Question: I get JSON data from server, but I found, when the string value was empty the server return a empty array. Not a blank string (""). So I confuse how to handle this case, I am using JSON.NET to deserialize JSON data, should I override the ReadJson method in JsonConverter? Thank everyone advance!
Due to in WeiboPOI class, I defined Poiid and Address as string, when the server returns string data, my program can deserialize the JSON data normally, but when Poiid or Address is empty, the server returns an empty array, not a blank string (""), so my program can't deserilize the JSON data.
'''
{
"pois": [
{
"pid": "P01QN07N6S5",
"longitude": "109.53466",
"latitude": "26.96971",
"name": "TEST1",
"city_name": "TEST1",
"province_name": "TEST1",
"address": [
],
"telephone": "",
"category": "190108",
"navigator": "",
"pic_url": ""
},
{
"pid": [
],
"longitude": "113.32608",
"latitude": "23.15884",
"name": "TEST2",
"city_name": "TEST2",
"province_name": "TEST2",
"address": "Test address",
"telephone": "020-61089463",
"category": "60000",
"navigator": "",
"pic_url": ""
}
],
"total_number": "68467"
}
'''

DTO
'''
public class WeiboPOI : IWeiboModel
{
[DataMember]
public string Poiid { get; set; }
[DataMember]
public string Title { get; set; }
// This is a string value not array.
// So the server returns an empty array will have an exception.
[DataMember]
public string Address { get; set; }
[JsonProperty("lon")]
public string Longitude { get; set; }
[JsonProperty("Lat")]
public string Latitude { get; set; }
[DataMember]
public string Category { get; set; }
[DataMember]
public string City { get; set; }
[DataMember]
public string Province { get; set; }
[DataMember]
public string Country { get; set; }
[DataMember]
public string Url { get; set; }
[DataMember]
public string Phone { get; set; }
[DataMember]
public string Postcode { get; set; }
[DataMember]
public string WeiboId { get; set; }
[DataMember]
public string Icon { get; set; }
[DataMember]
public string Extra { get; set; }
[DataMember]
public string Rid { get; set; }
[DataMember]
public string Categorys { get; set; }
[DataMember]
public string CategoryName { get; set; }
[DataMember]
public string CheckinUserNum { get; set; }
[DataMember]
public string PoiPic { get; set; }
[DataMember]
public int Pintu { get; set; }
[DataMember]
public string PoiStreetAddress { get; set; }
[DataMember]
public string PoiStreetSummary { get; set; }
[DataMember]
public int Enterprise { get; set; }
[DataMember]
public string CheckinTime { get; set; }
public string RawSource { get; set; }
}
'''
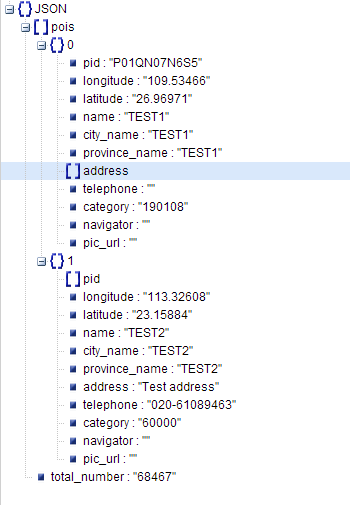
Answer: Writing a custom 'JsonConverter' for a primitive type is pretty straghtforward:
'''
using System;
using Newtonsoft.Json;
namespace So17171737_ArrayOrString
{
class StringOrArrayConverter : JsonConverter
{
public override object ReadJson (JsonReader reader, Type objectType, object existingValue, JsonSerializer serializer)
{
switch (reader.TokenType) {
case JsonToken.String:
case JsonToken.Null:
return reader.Value;
case JsonToken.StartArray:
reader.Read();
if (reader.TokenType != JsonToken.EndArray)
throw new JsonReaderException("Empty array expected.");
return "";
}
throw new JsonReaderException("Expected string or null or empty array.");
}
public override void WriteJson (JsonWriter writer, object value, JsonSerializer serializer)
{
serializer.Serialize(writer, value);
}
public override bool CanConvert (Type objectType)
{
return objectType == typeof(string);
}
}
class Program
{
private const string json = @"
{
s1: 'str1',
s2: [],
s3: null
}
";
static void Main ()
{
Foo foo = JsonConvert.DeserializeObject<Foo>(json, new JsonSerializerSettings {
Converters = { new StringOrArrayConverter() }
});
Console.WriteLine(JsonConvert.SerializeObject(foo, Formatting.Indented));
Console.ReadKey();
}
class Foo
{
public string s1, s2, s3;
}
}
}
'''
This code overrides deserialization of all 'string' values. If you need this only for specific members, you need to apply 'JsonConverterAttribute'.